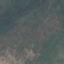
Land use / land cover: HerbaceousVegetation